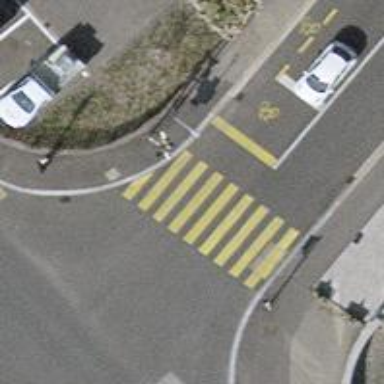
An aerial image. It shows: Zebra crossing controlled by traffic signals with zebra markings.